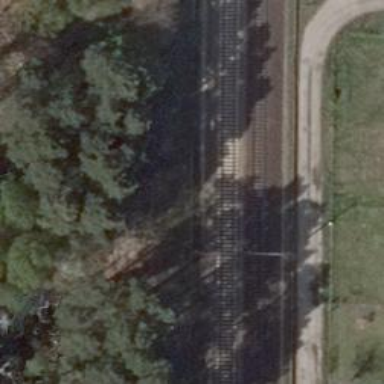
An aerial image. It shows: Milestone along the railway track with catenary mast.